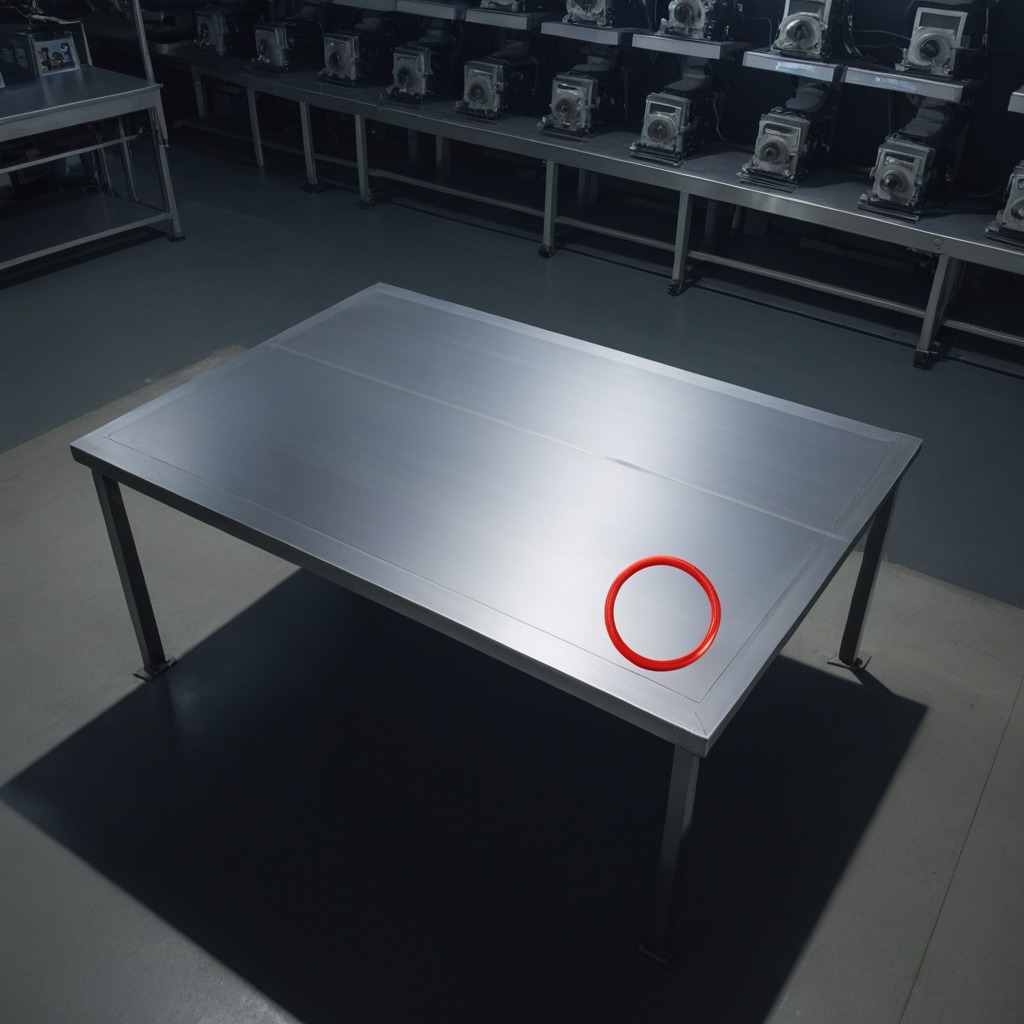
A rubber O-ring is lying on the clean empty table in a basement in the evening.